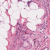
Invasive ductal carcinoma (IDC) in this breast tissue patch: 1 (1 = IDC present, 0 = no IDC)